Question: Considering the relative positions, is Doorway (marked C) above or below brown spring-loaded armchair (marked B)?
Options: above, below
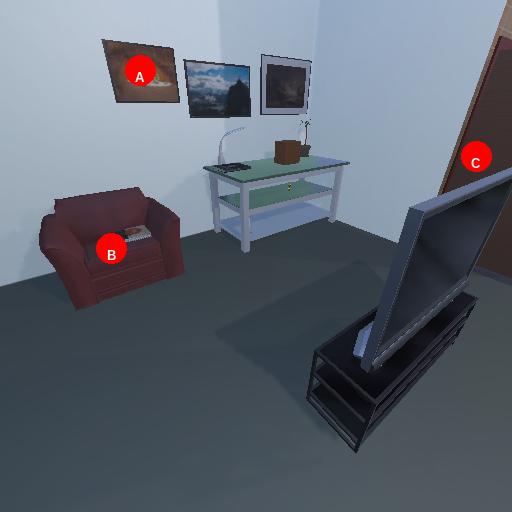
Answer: above